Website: macys
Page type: payment
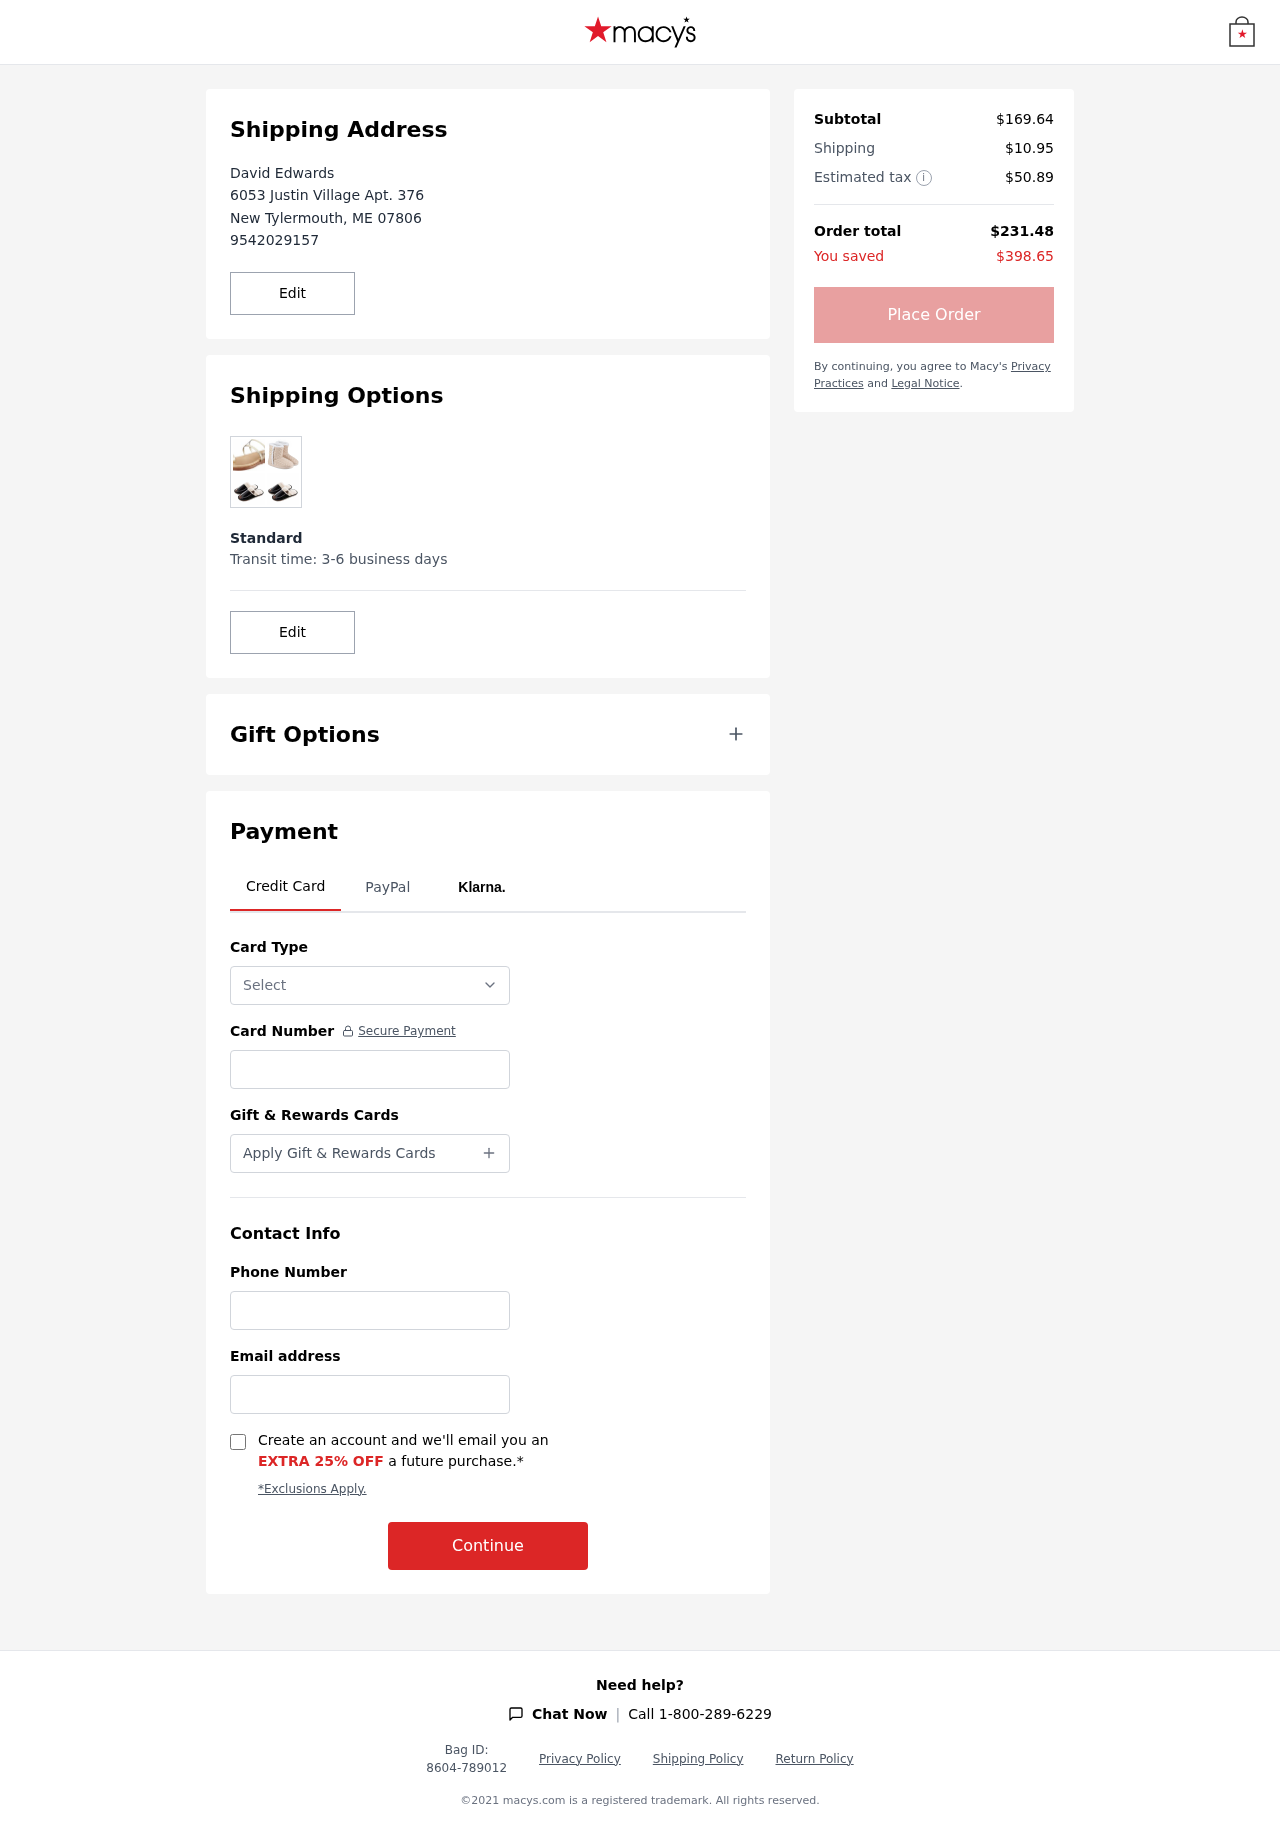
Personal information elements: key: PII_CARD_NUMBER
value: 6011 9886 9980 7418
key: PII_CARD_TYPE
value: Discover
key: PII_CITY
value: New Tylermouth
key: PII_EMAIL
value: davidedwards@hotmail.com
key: PII_FULLNAME
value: David Edwards
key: PII_PHONE
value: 9542029157
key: PII_PHONE_ALT
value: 9208549749
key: PII_POSTCODE
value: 07806
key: PII_STATE_ABBR
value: ME
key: PII_STREET
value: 6053 Justin Village Apt. 376
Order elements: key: ORDER_SUBTOTAL
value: $169.64
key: ORDER_SHIPPING_COST
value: $10.95
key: ORDER_TAX
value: $50.89
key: ORDER_TOTAL
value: $231.48
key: ORDER_SAVINGS
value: $398.65